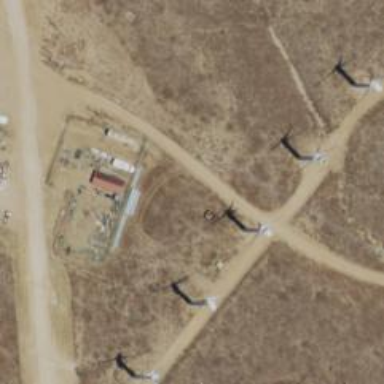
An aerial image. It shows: Wind power generator with wind turbines.